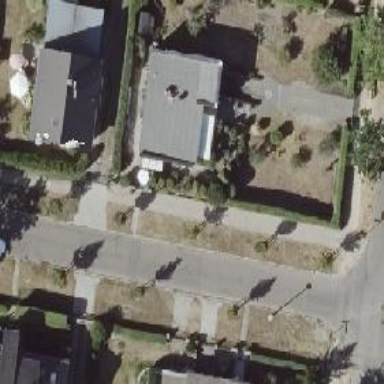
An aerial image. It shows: Footway along the road.